Question: Is there a tool available in to produce publication ready regression tables? I am working on a course paper in which I need to compare several regression models and I would be very glad if I could make them nest within a single table like <URL>, from the 'estout' Stata package.
I have checked <URL>, but could not reach the same results. Any tips would be appreciated.
Here's what I have in mind:

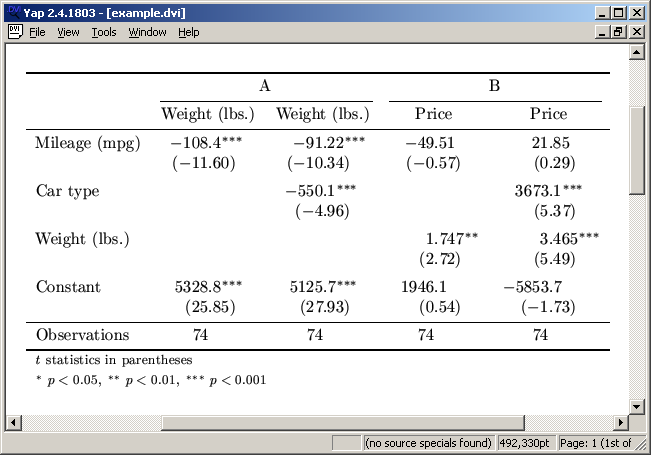
Answer: You probably want the 'mtable' function in 'memisc' package. It has associated LaTeX output arguments:
'''
==========================================================================
Model 1 Model 2 Model 3
--------------------------------------------------------------------------
Constant 30.628*** 6.360*** 28.566***
(7.409) (1.252) (7.355)
Percentage of population under 15 -0.471** -0.461**
(0.147) (0.145)
Percentage of population over 75 -1.934 -1.691
(1.041) (1.084)
Real per-capita disposable income 0.001 -0.000
(0.001) (0.001)
Growth rate of real per-capita disp. income 0.529* 0.410*
(0.210) (0.196)
--------------------------------------------------------------------------
sigma 3.931 4.189 3.803
R-squared 0.262 0.162 0.338
F 8.332 4.528 5.756
p 0.001 0.016 0.001
N 50 50 50
==========================================================================
'''
This is the LaTeX code you get:
'''
texfile123 <- "mtable123.tex"
write.mtable(mtable123,forLaTeX=TRUE,file=texfile123)
file.show(texfile123)
#------------------------
%%%%%%%%%%%%%%%%%%%%%%%%%%%%%%%%%%%%%%%%%%%%%%%%%%%%%%%%%%%%%%%%%%%%%%%%%%%%%%%%%%%%%%%%%%%%%%%
%
% Calls:
% Model 1: lm(formula = sr ~ pop15 + pop75, data = LifeCycleSavings)
% Model 2: lm(formula = sr ~ dpi + ddpi, data = LifeCycleSavings)
% Model 3: lm(formula = sr ~ pop15 + pop75 + dpi + ddpi, data = LifeCycleSavings)
%
%%%%%%%%%%%%%%%%%%%%%%%%%%%%%%%%%%%%%%%%%%%%%%%%%%%%%%%%%%%%%%%%%%%%%%%%%%%%%%%%%%%%%%%%%%%%%%%
egin{tabular}{lcD{.}{.}{7}cD{.}{.}{7}cD{.}{.}{7}}
oprule
&&\multicolumn{1}{c}{Model 1} && \multicolumn{1}{c}{Model 2} && \multicolumn{1}{c}{Model 3}\
\midrule
Constant & & 30.628^{***} && 6.360^{***} && 28.566^{***}\
& & (7.409) && (1.252) && (7.355) \
Percentage of population under 15 & & -0.471^{**} && && -0.461^{**} \
& & (0.147) && && (0.145) \
Percentage of population over 75 & & -1.934 && && -1.691 \
& & (1.041) && && (1.084) \
Real per-capita disposable income & & && 0.001 && -0.000 \
& & && (0.001) && (0.001) \
Growth rate of real per-capita disp. income & & && 0.529^{*} && 0.410^{*} \
& & && (0.210) && (0.196) \
\midrule
sigma & & 3.931 && 4.189 && 3.803 \
R-squared & & 0.262 && 0.162 && 0.338 \
F & & 8.332 && 4.528 && 5.756 \
p & & 0.001 && 0.016 && 0.001 \
N & & 50 && 50 && 50 \
ottomrule
\end{tabular}
'''